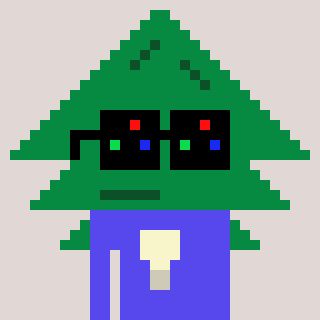
a pixel art character with square black sunglasses, a fir-shaped head and a computerblue-colored body on a warm background